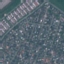
Label: Residential